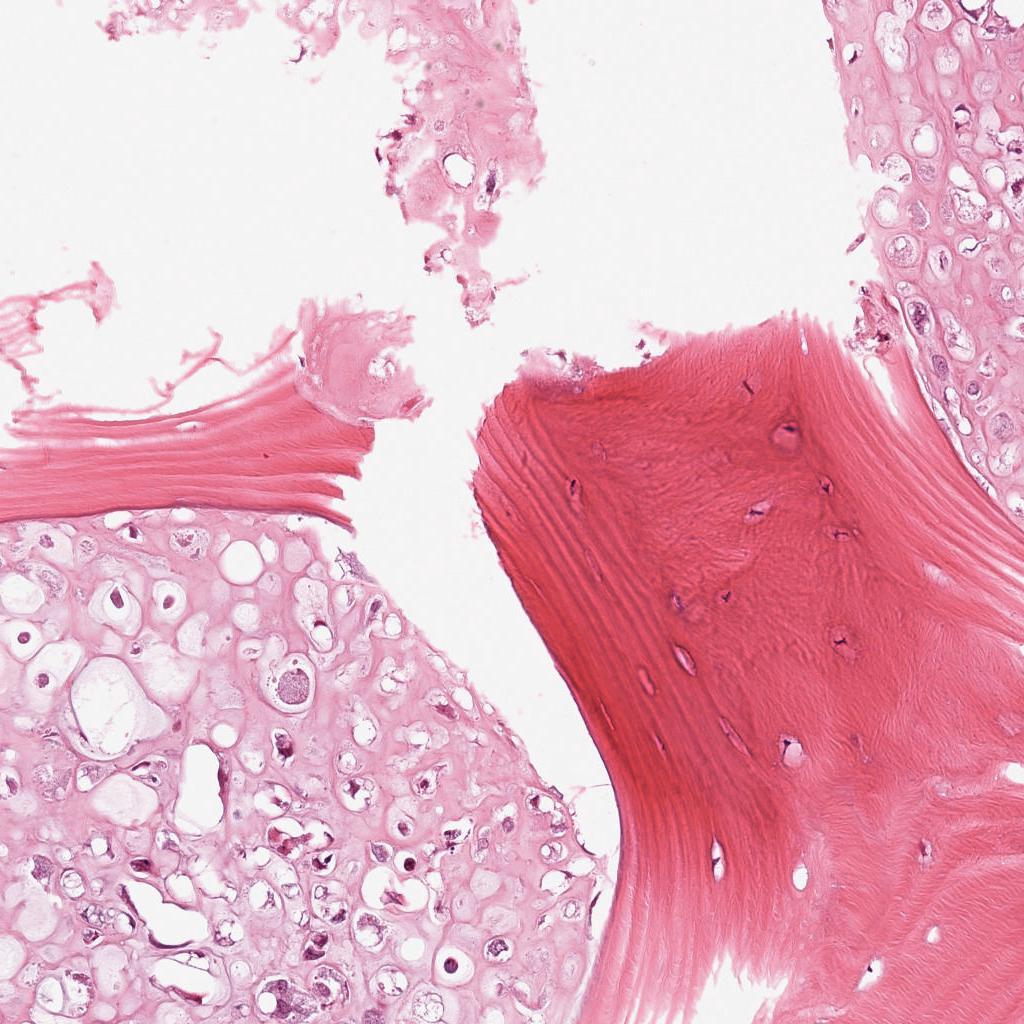
Label: Viable